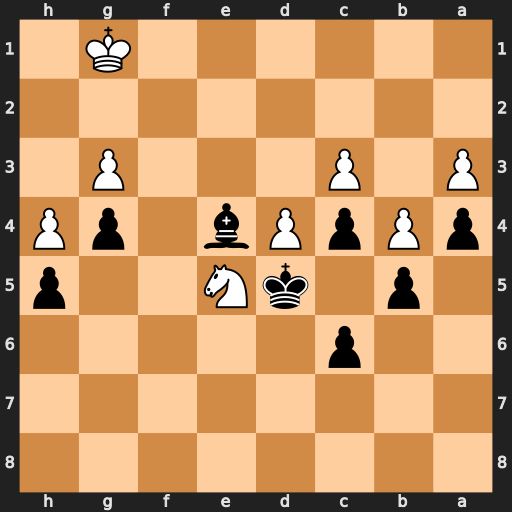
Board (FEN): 8/8/2p5/1p1kN2p/pPpPb1pP/P1P3P1/8/6K1
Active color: b
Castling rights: -
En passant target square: -
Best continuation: c5 bxc5 b4